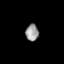
Tissue: prostate
Cell type: Endothelial cells
Senescence score: 0.7305
Nuclear area (px): 215
Mean DAPI intensity: 150.13